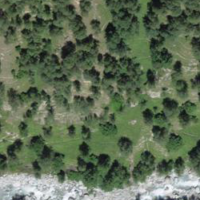
EUNIS habitat code: 26
Species observed at this site:
Carduus defloratus
Dactylorhiza maculata
Vespula vulgaris
Aporia crataegi